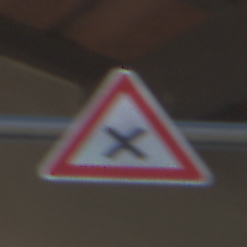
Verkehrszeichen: KreuzungOderEinmuendung
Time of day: MorningAfternoon
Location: Outdoor (Urban)
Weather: Clear
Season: NotSpecified
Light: Natural